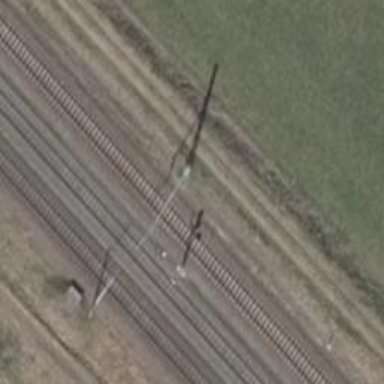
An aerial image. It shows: Milestone along the railway with catenary mast.